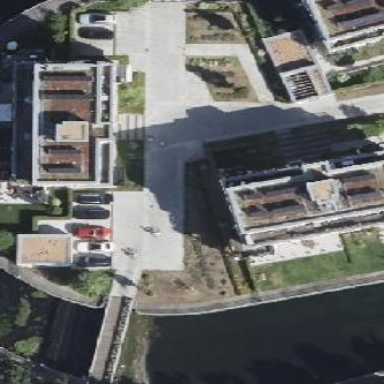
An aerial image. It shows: Residential building with flat roof.